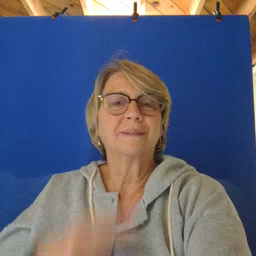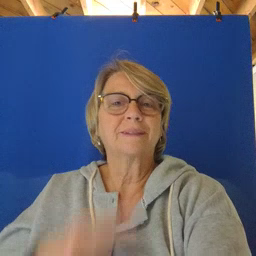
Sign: dad